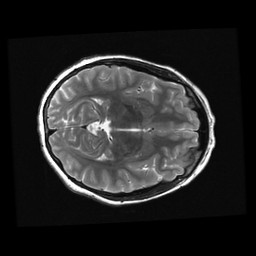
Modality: T2w
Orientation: axial
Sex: female
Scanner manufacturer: ge
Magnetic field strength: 3 T
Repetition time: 5 s
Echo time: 0.101 s